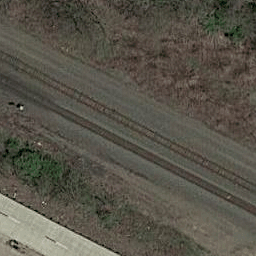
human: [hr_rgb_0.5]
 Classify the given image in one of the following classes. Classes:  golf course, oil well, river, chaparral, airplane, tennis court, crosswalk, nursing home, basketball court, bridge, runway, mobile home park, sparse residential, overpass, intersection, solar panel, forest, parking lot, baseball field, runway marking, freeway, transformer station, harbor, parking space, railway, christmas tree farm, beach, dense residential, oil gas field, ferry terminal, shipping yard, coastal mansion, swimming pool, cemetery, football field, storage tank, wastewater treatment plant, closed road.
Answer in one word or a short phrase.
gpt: railway